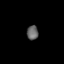
Tissue: lung
Cell type: Epithelial cells
Senescence score: 0.2086
Nuclear area (px): 159
Mean DAPI intensity: 101.05